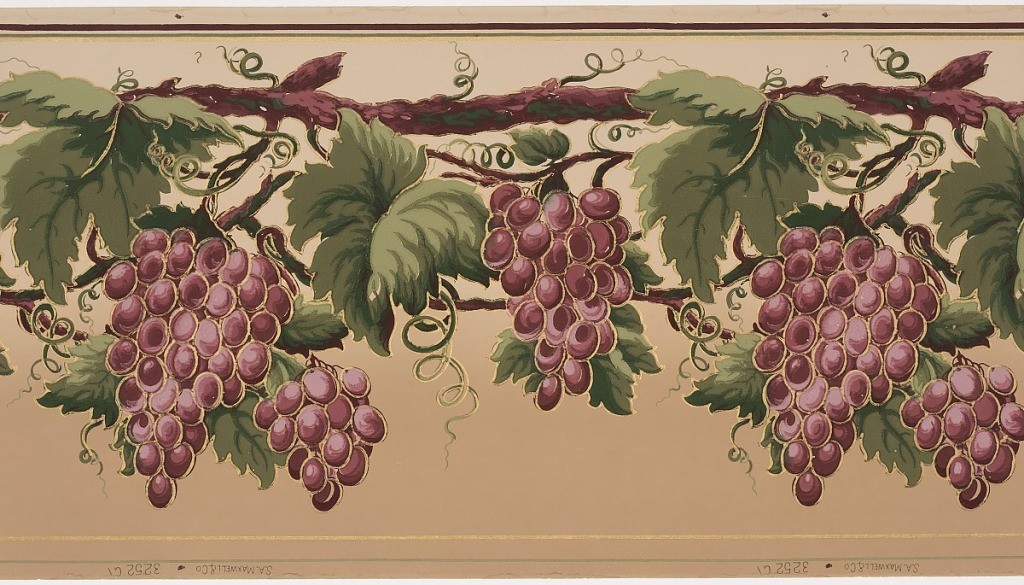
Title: Frieze
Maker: Maxwell & Co., S.A., Chicago, Illinois, USA
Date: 1905–1915
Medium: Machine-printed paper
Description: Large bunches of red grapes are hanging from grape vines. The background shades from off-white to tan at the bottom.